Question: I am trying the following to on a default EventKitUI - "Add Event" Calendar Entry Sheet.

'''
EKEventEditViewController *eventController = [[EKEventEditViewController alloc]init];
eventController.editViewDelegate = self;
[[[eventController navigationItem]cancelButton]setTintColor:[UIColor blueColor]];
'''
But the buttons still keep the color inherited from the previous navigationbar as displayed in the image above (curiously the sheet didn't take over the navigation bar tint from the previous navigation bar, which was also grey).
How to access and change the button tint on this view?
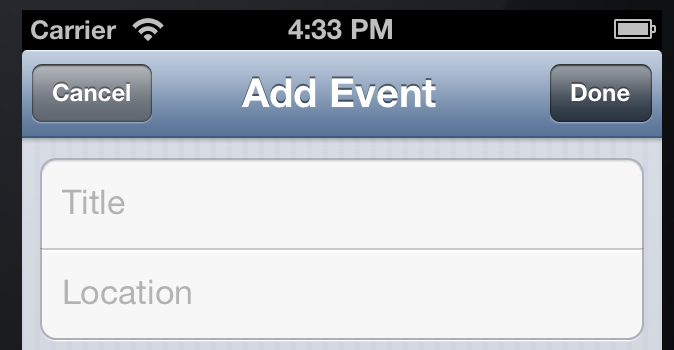
Answer: I was able to change the tint of the Navigationbar like this.
'''
eventController.navigationBar.tintColor = [UIColor greyColor];
'''